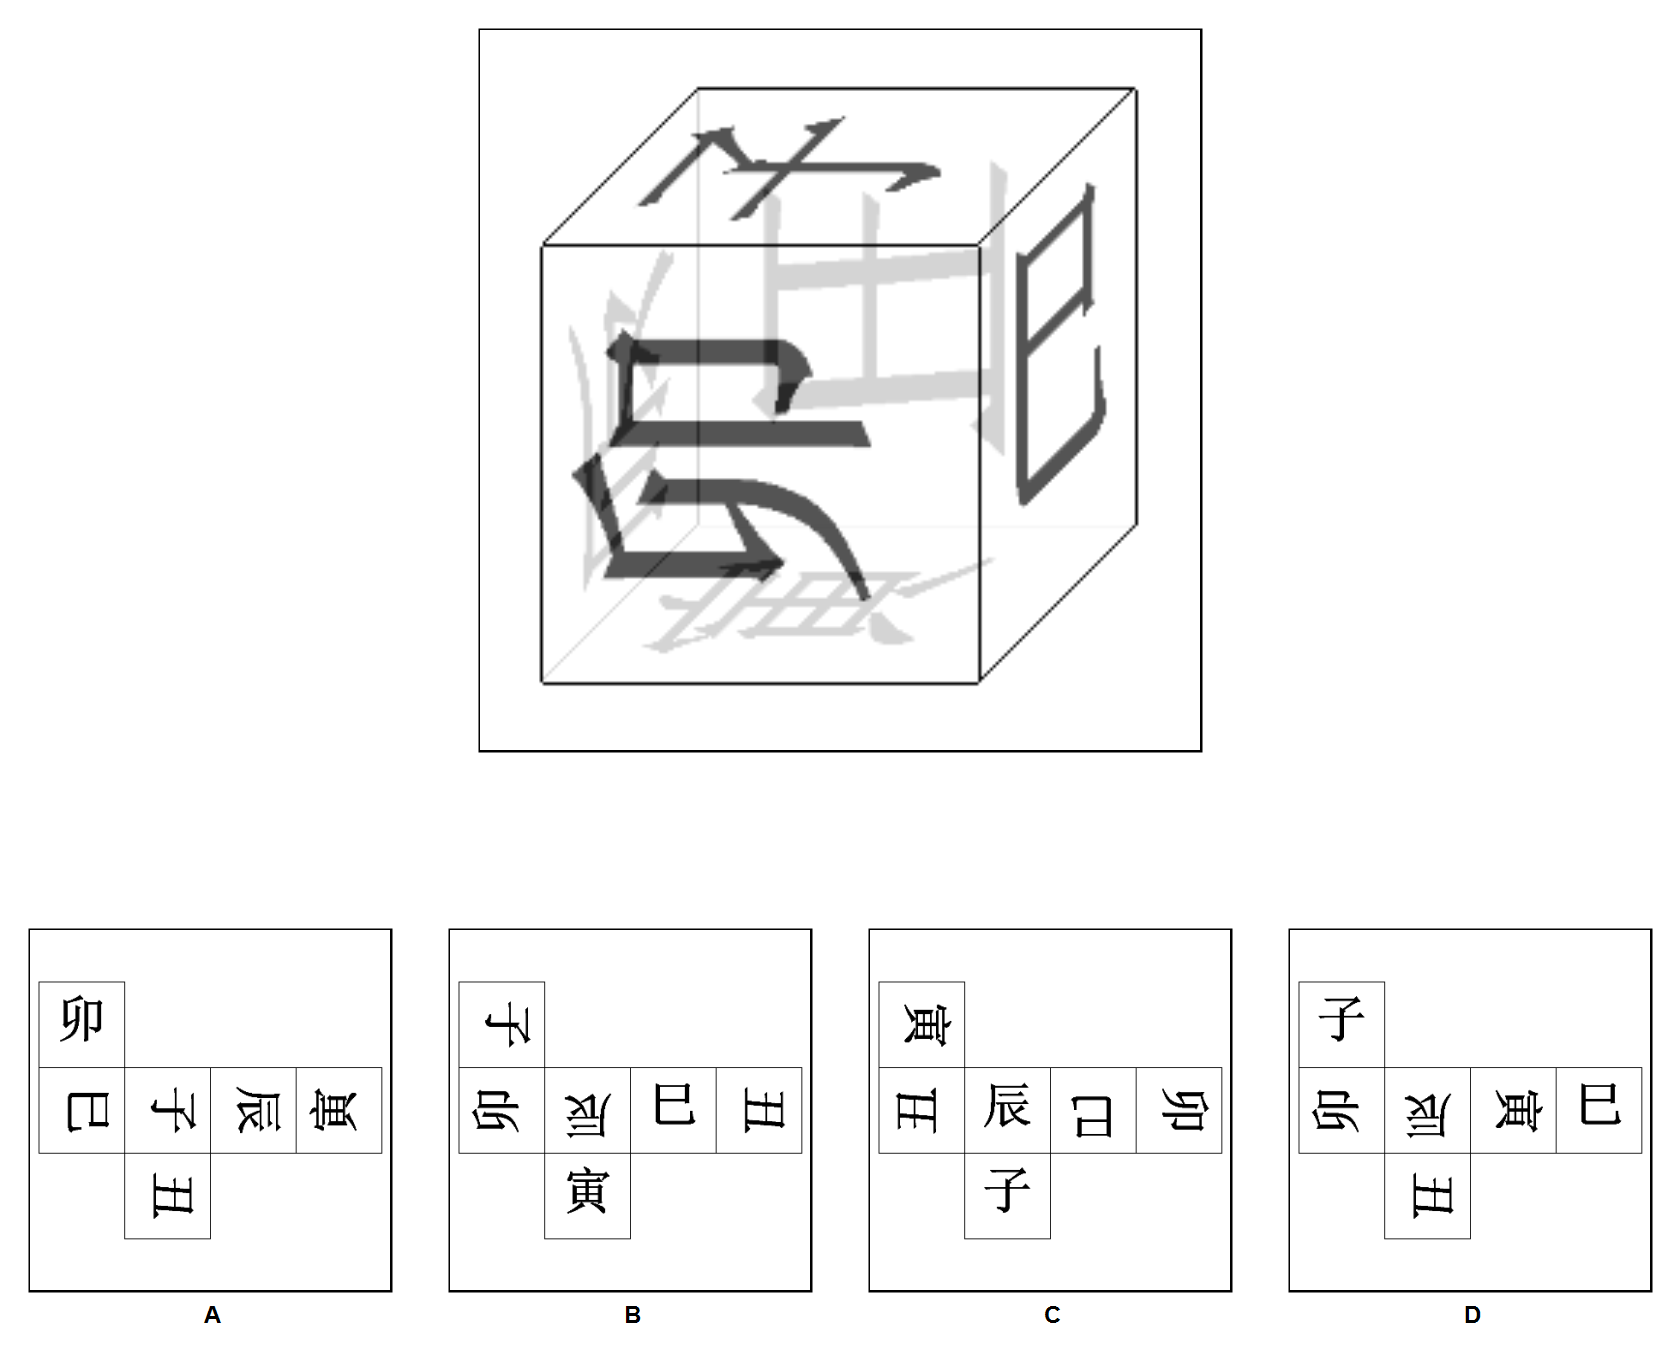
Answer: A